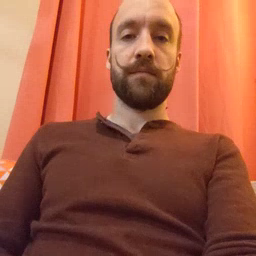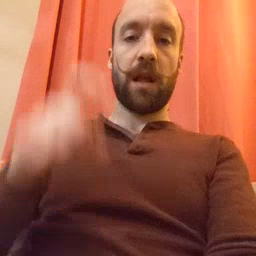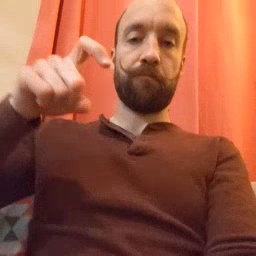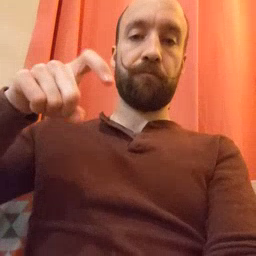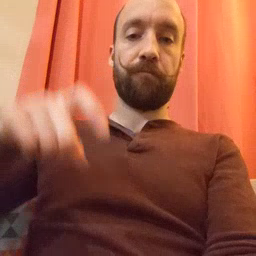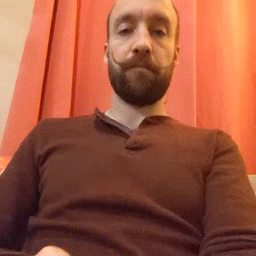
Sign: time